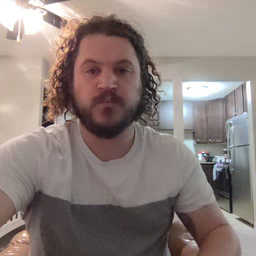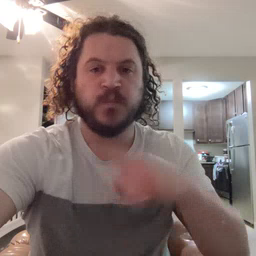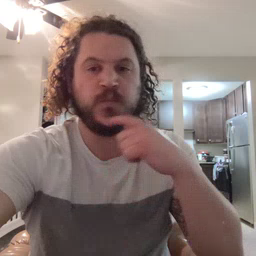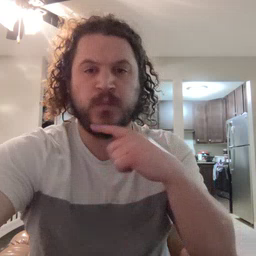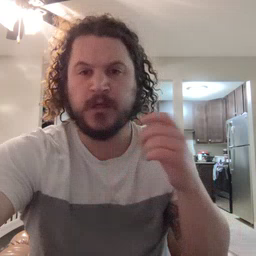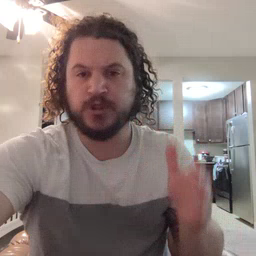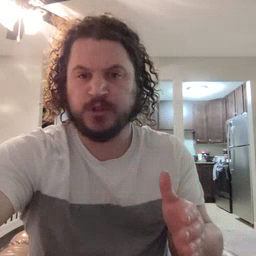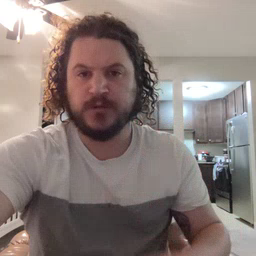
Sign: dryer